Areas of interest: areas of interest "FukWo Industry DaaiHaa"
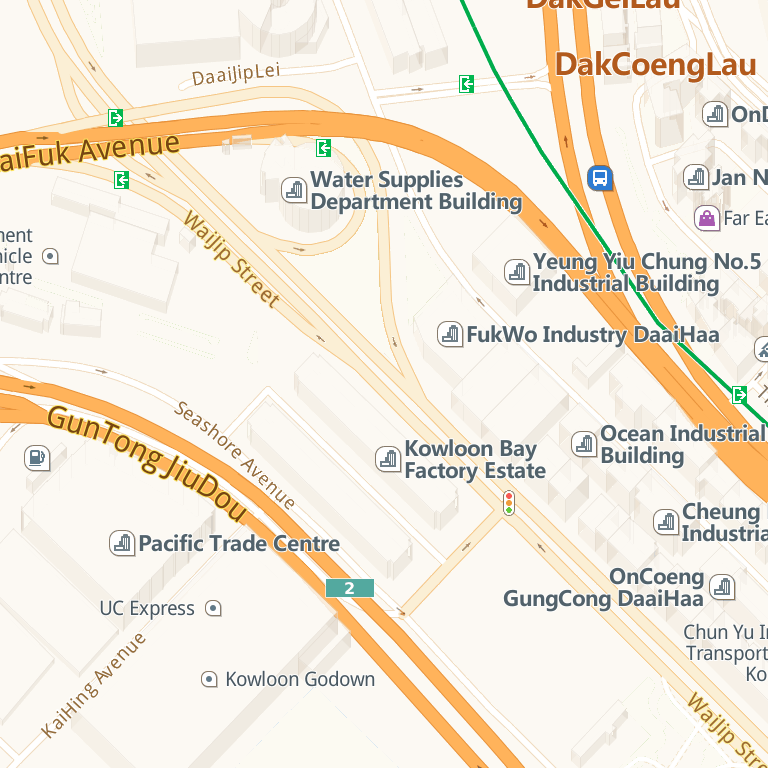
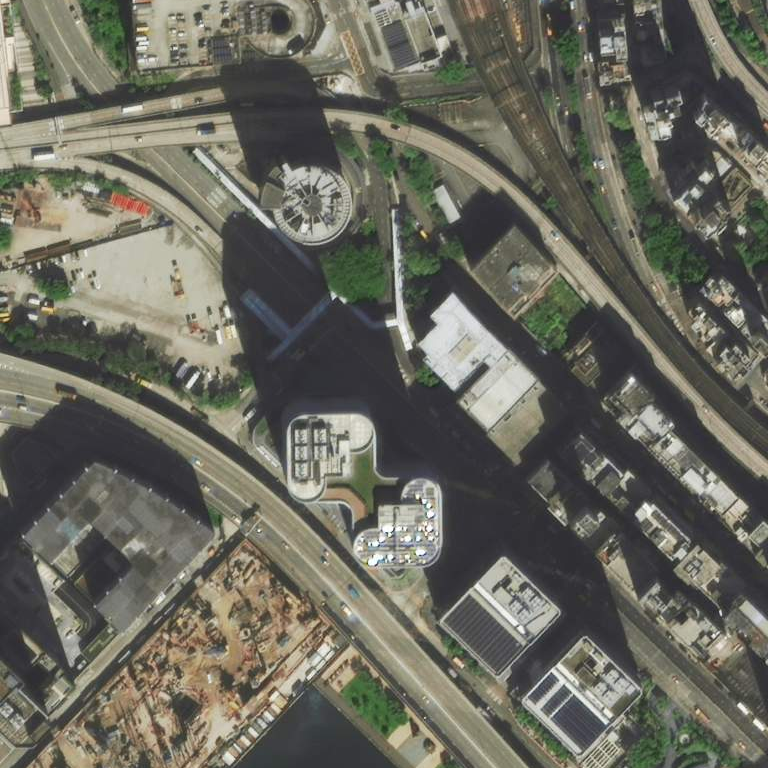